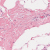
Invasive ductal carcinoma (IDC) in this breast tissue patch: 0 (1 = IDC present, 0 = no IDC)